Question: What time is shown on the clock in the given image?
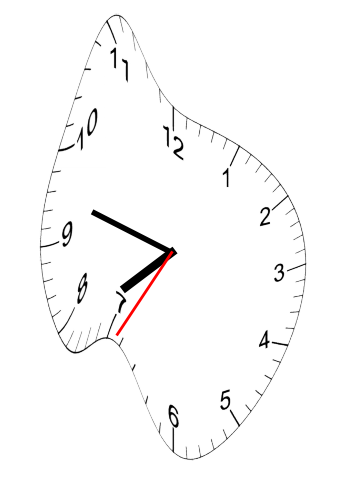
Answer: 07:47:35